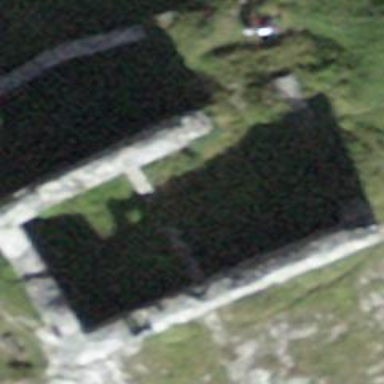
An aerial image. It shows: Castle with historical significance.